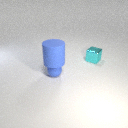
small cyan metal cube behind small blue rubber sphere